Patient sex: F
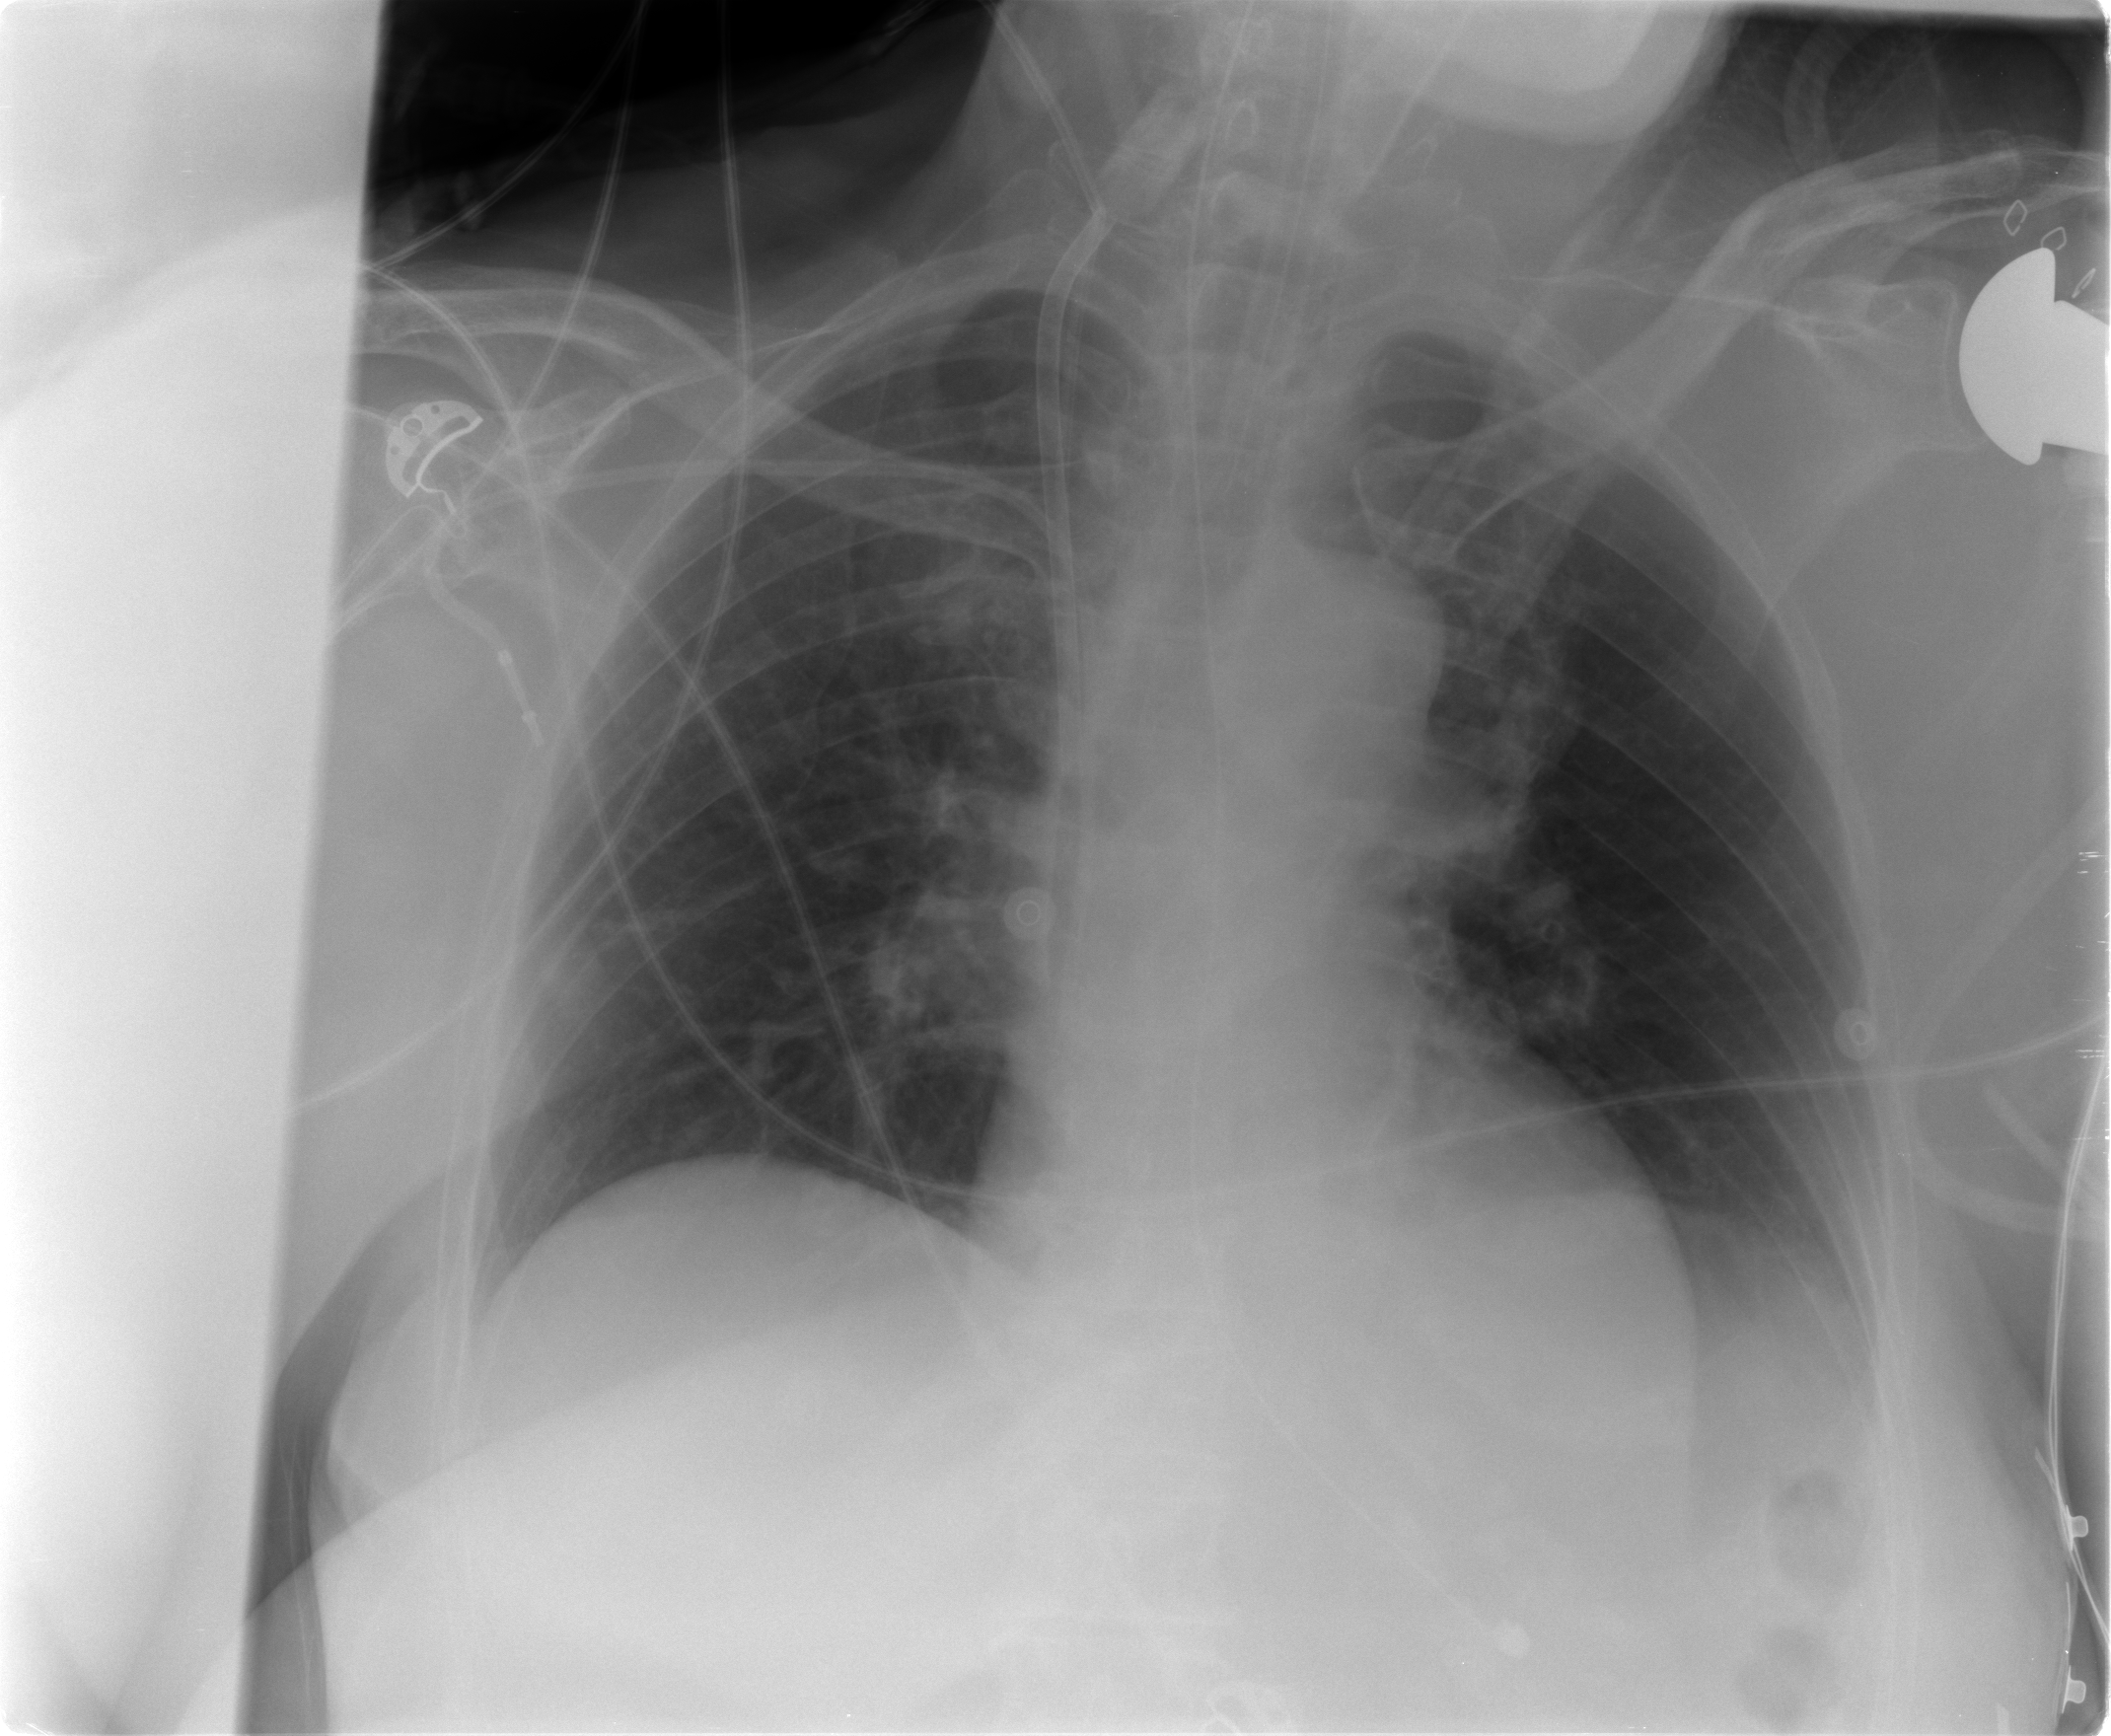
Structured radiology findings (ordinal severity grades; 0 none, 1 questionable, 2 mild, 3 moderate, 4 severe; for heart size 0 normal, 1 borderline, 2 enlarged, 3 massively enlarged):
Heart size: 0
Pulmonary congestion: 2
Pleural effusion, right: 0
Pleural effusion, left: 0
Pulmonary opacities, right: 0
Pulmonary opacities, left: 0
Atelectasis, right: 0
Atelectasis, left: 0